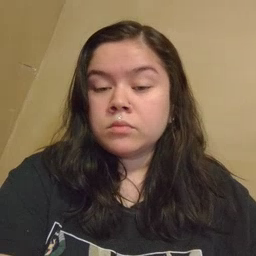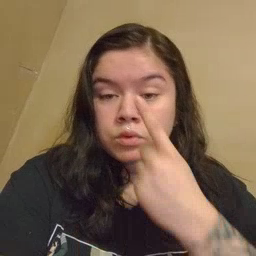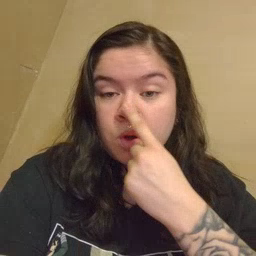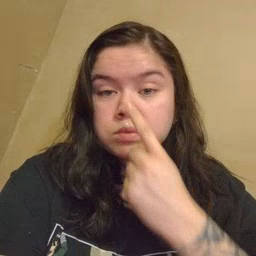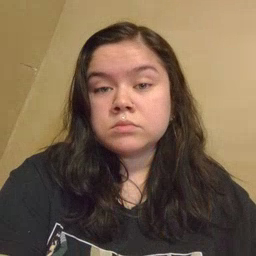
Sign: nose